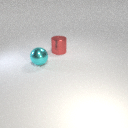
large red metal cylinder behind large cyan metal sphere